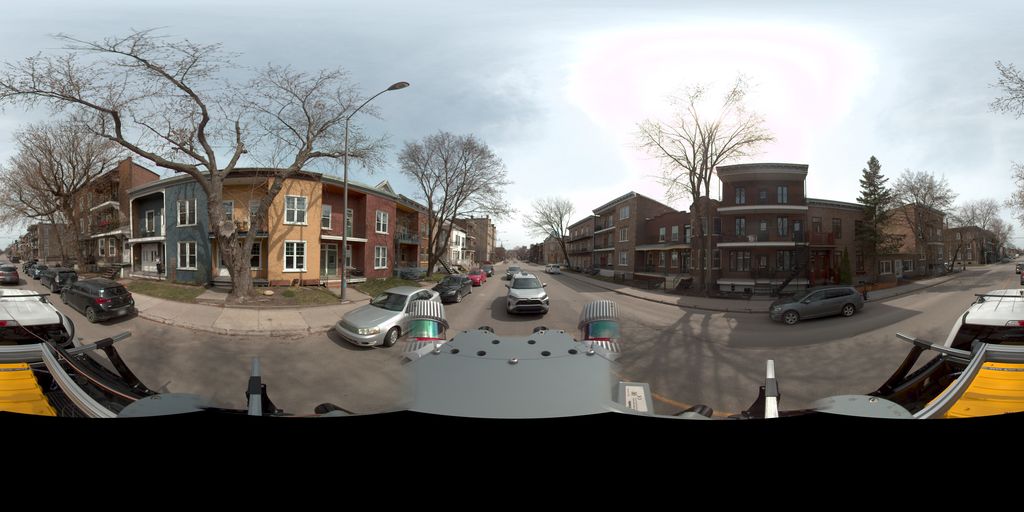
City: quebec_city